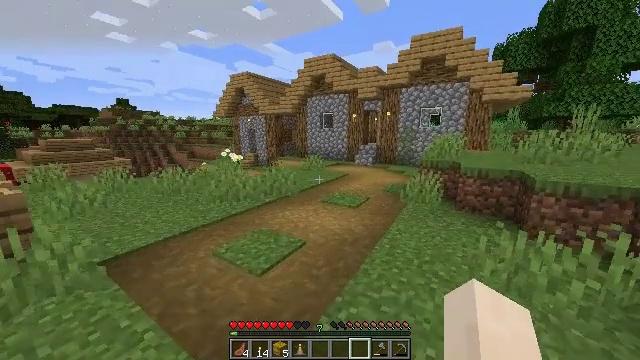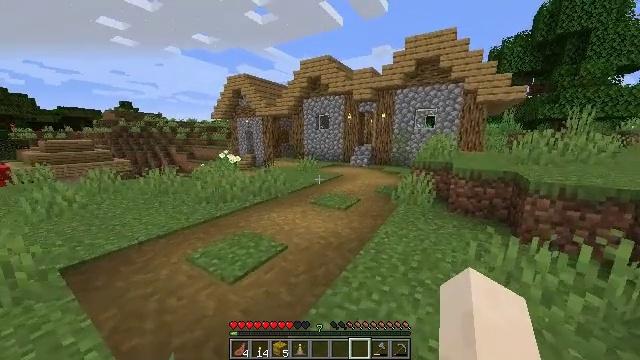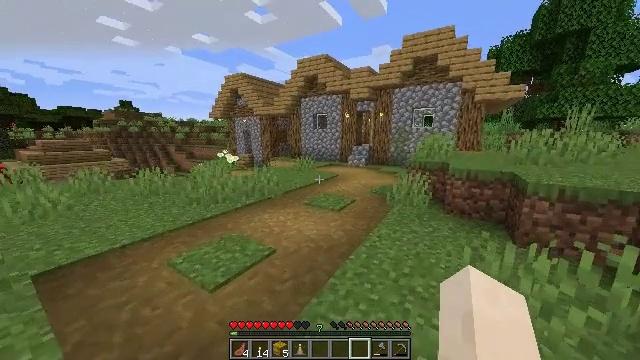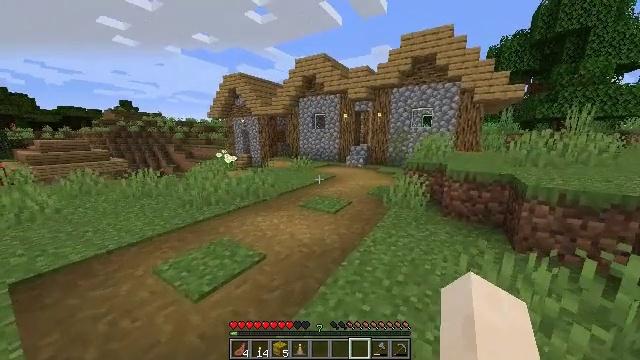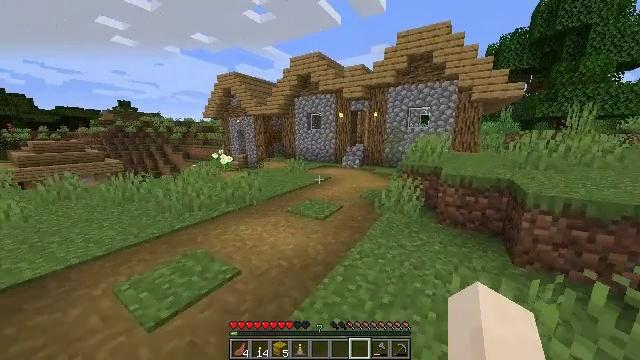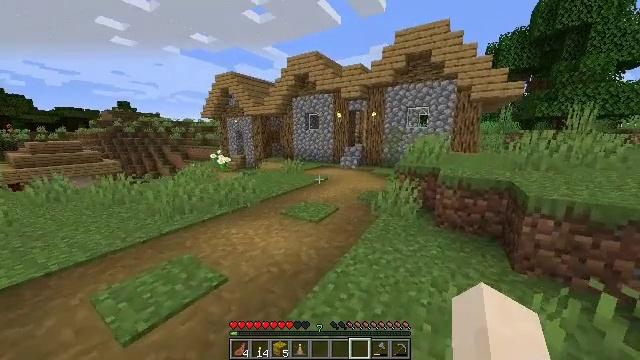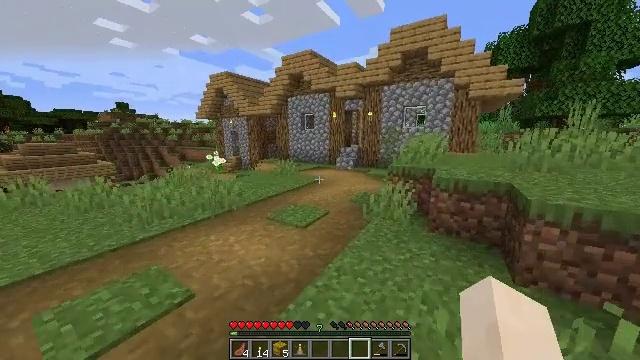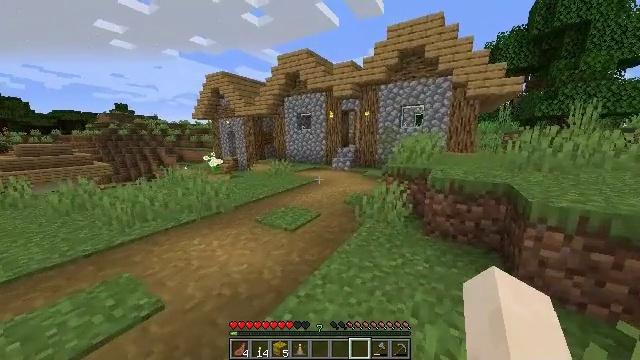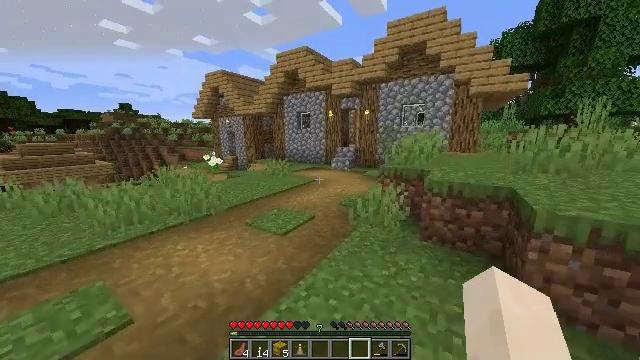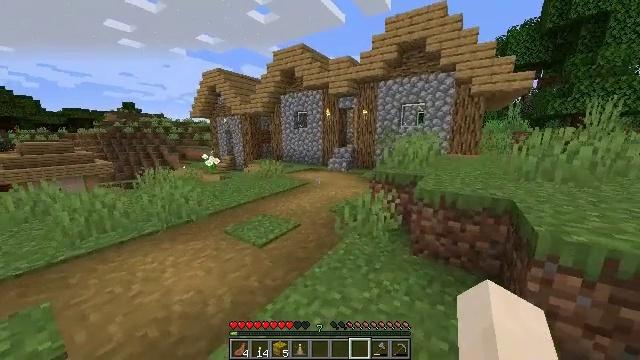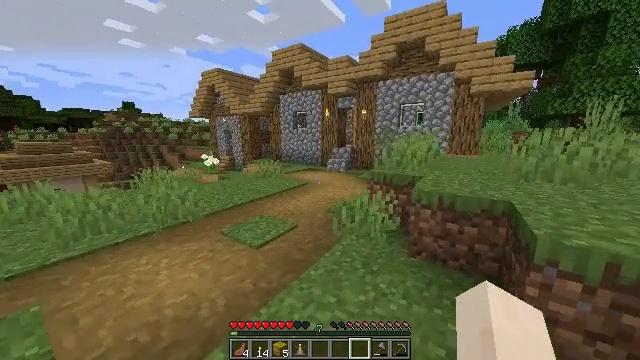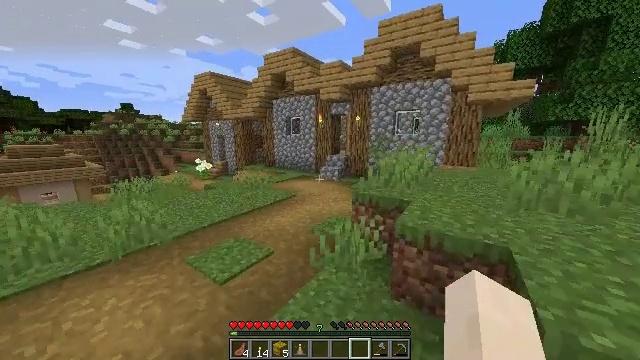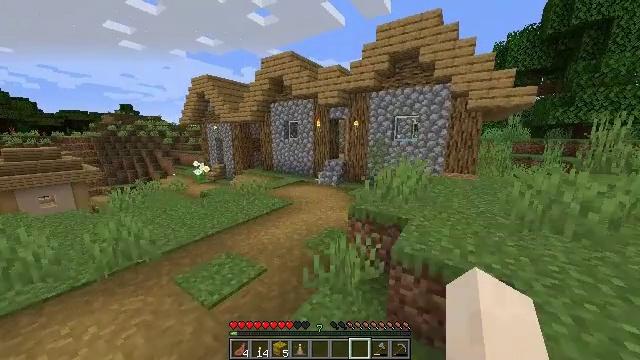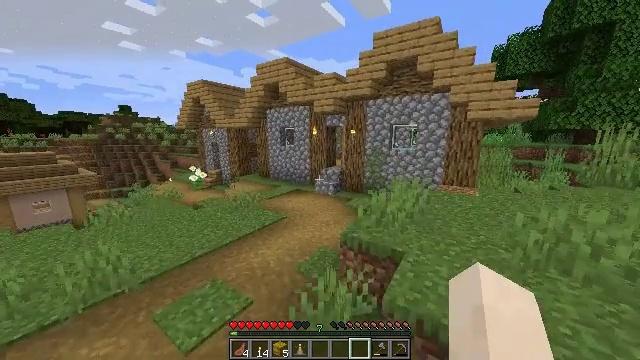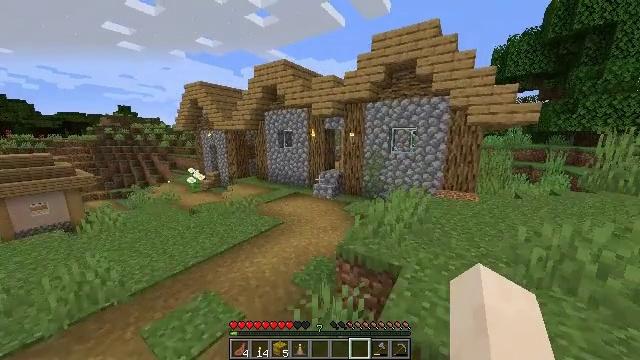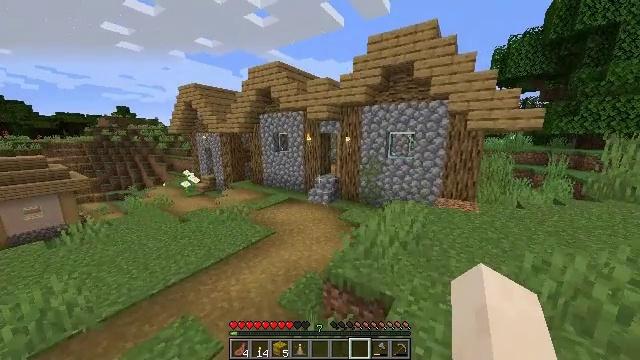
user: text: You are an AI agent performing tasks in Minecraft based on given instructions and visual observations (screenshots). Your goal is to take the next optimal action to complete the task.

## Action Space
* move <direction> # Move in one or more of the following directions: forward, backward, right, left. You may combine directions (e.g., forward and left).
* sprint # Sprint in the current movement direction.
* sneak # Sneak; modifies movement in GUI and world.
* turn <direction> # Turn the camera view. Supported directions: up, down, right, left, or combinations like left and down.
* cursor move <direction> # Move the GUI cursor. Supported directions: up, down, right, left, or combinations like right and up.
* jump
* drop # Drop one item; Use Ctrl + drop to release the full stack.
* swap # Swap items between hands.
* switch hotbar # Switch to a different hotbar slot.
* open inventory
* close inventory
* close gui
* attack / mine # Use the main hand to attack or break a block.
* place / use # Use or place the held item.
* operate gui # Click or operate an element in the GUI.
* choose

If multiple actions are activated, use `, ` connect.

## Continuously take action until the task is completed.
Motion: motion action
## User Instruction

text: Get a dark oak pressure plate at the crafting table using dark oak planks.
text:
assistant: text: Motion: move forward and move right, sprint
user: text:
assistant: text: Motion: move forward and move right, sprint
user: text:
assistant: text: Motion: move forward and move right, sprint
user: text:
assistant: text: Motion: move forward and move right, sprint
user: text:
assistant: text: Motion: move forward and move right, sprint
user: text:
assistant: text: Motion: move forward and move right, sprint
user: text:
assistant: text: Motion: move forward and move right, sprint
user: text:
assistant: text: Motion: move forward and move right, sprint
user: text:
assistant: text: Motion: move forward and move right, sprint
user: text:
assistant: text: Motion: move forward and move right, sprint
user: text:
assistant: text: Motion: move forward and move right, sprint, jump
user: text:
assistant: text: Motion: move forward and move right, sprint, jump
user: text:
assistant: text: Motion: move forward and move right, sprint, jump
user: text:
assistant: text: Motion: move forward and move right, sprint, jump
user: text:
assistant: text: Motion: move forward and move right, sprint, jump
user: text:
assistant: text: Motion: move forward and move right, sprint, jump
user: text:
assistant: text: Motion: move forward and move right, sprint, jump
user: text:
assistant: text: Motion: move forward and move right, sprint
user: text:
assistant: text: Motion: move forward and move right, sprint
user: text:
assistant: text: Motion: move forward and move right, sprint
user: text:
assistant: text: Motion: move forward and move right, sprint
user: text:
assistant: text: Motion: move forward and move right, sprint, jump
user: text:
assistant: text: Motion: move forward and move right, sprint, jump
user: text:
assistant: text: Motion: move forward and move right, sprint, jump
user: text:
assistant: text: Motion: move forward and move right, sprint, jump
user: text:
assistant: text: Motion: move forward and move right, sprint, jump
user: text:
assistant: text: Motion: move forward and move right, sprint, jump
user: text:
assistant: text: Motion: move forward and move right, sprint, jump
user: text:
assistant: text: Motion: move forward and move right, sprint
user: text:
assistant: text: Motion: move forward and move right, sprint